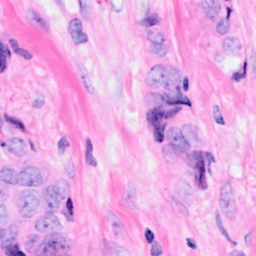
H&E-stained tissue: Breast